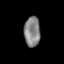
Tissue: prostate
Cell type: T cells
Senescence score: 0.2334
Nuclear area (px): 475
Mean DAPI intensity: 131.705